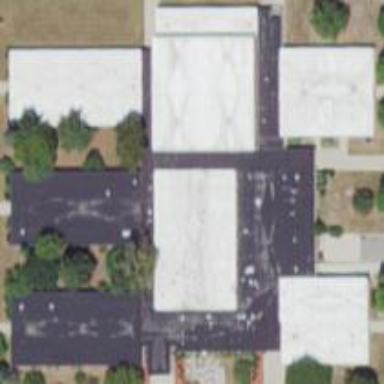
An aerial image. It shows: School building.